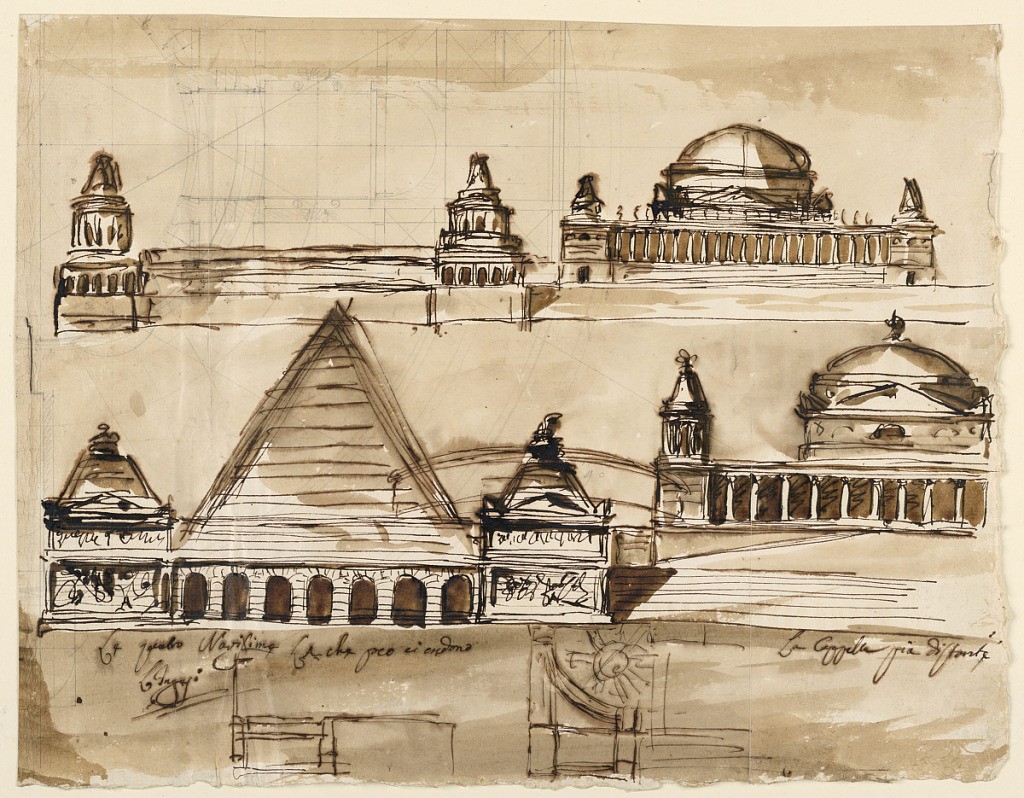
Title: Designs for Mausoleum
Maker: Giuseppe Barberi, Italian, 1746–1809
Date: ca. 1795
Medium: Pen and brown ink, brush and brown wash, graphite on white laid paper
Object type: Drawing
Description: Top: shown is a chapel of design similar to -1133, and the left flanking motif: two towers of alternative designs, connected with a bench. Center: shown are the chapel and the left side of the colonnade standing upon a platform, and ending in a steeple. The steps leading to it are flanked by pyramids which are flanked by two monumental sarcophagi, the pedestals of which are connected with colonnade. The left motif is shown. The elevation of a church is drawn over the design. Bottom: right sketch of a curved bench, shown from the side. Left: section of a bench (?). Originally, the sheet was a part of a larger one, with the plan of a church.